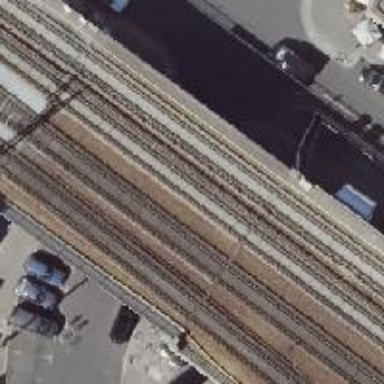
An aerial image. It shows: Railway bridge with electrified contact lines. The railway has ballastless track.